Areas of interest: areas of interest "Traffic and Vehicle Management"
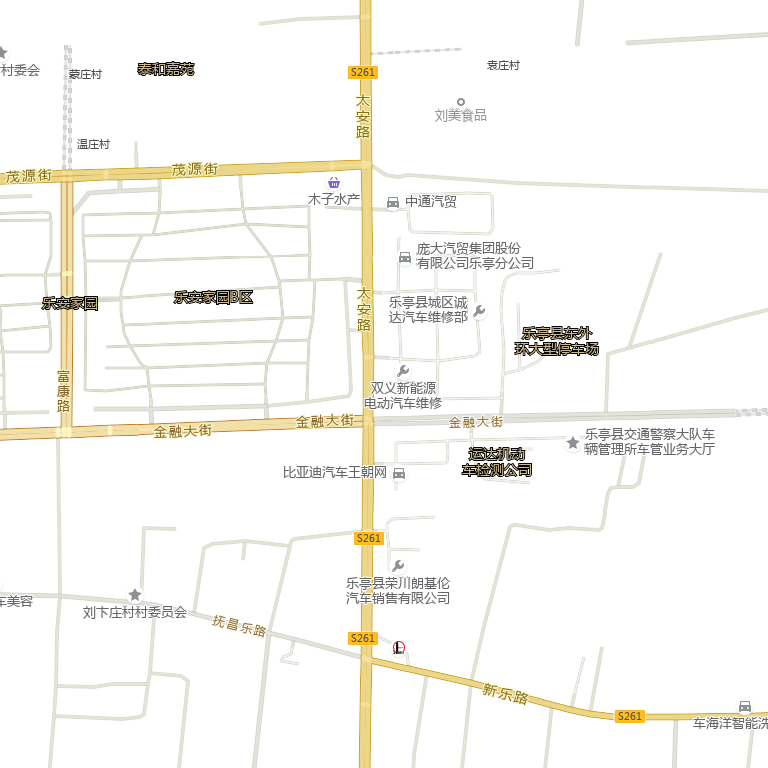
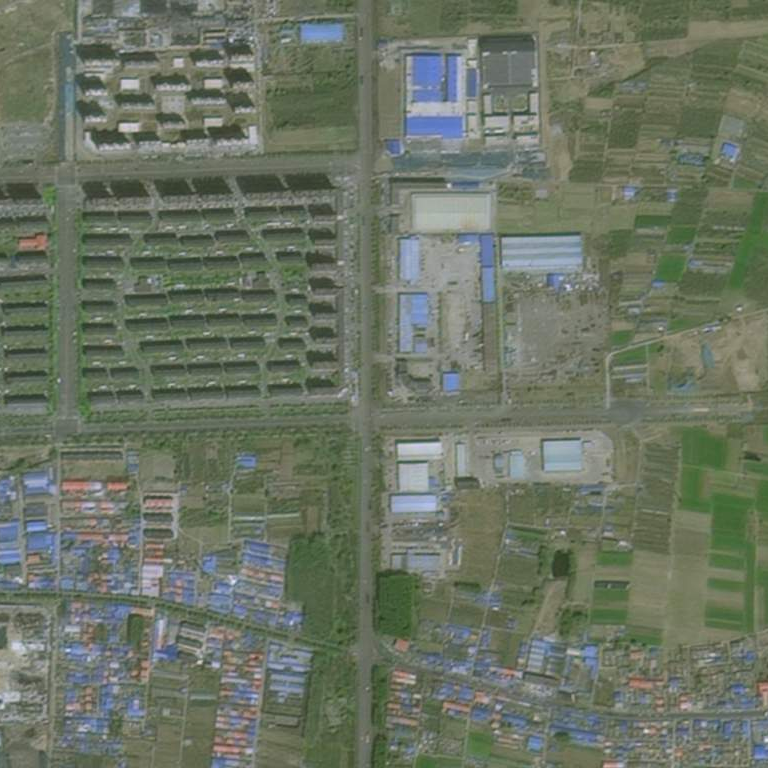